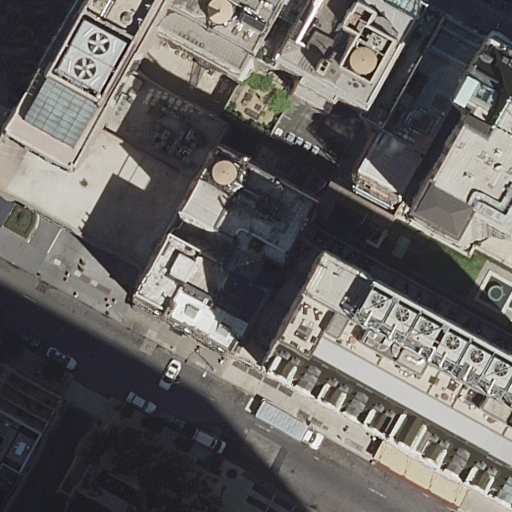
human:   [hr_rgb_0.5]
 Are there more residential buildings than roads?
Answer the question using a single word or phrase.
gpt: yes

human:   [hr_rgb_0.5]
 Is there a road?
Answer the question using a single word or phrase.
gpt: yes

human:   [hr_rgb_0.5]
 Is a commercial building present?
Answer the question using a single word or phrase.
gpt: no

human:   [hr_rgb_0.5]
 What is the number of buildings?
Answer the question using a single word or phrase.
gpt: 7

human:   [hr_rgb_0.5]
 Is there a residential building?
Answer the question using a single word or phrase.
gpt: yes

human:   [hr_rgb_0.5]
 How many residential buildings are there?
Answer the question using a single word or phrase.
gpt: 5

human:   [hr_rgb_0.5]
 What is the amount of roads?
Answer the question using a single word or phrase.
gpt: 1

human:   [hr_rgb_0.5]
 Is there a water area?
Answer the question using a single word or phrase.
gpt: no

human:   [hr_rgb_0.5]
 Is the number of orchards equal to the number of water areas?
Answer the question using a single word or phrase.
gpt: yes

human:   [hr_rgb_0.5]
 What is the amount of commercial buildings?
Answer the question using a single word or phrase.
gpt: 0

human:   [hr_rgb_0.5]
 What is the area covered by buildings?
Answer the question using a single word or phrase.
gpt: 6657m2

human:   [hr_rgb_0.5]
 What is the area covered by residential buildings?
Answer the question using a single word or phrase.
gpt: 3800m2

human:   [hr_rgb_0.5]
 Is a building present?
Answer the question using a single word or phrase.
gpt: yes

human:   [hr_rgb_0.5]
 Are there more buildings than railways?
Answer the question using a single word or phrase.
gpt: yes

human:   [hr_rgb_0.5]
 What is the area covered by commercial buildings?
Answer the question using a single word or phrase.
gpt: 0m2

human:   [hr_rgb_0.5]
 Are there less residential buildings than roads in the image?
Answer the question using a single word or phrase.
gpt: no

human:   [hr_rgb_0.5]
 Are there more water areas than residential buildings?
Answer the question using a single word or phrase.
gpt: no

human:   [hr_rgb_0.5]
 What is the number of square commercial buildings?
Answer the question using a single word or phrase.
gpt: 0

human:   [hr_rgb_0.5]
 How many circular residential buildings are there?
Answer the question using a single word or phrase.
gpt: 0

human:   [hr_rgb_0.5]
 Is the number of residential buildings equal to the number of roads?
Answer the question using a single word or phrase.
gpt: no

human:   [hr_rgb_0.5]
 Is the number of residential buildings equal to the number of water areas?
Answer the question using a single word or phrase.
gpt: no

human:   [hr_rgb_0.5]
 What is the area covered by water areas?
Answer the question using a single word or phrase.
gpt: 0m2

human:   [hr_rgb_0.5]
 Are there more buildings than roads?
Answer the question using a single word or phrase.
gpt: yes

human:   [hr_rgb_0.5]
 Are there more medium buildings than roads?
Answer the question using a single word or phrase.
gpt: yes

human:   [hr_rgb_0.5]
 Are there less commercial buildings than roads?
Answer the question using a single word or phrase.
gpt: yes

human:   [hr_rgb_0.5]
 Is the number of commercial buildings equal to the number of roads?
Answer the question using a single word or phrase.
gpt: no

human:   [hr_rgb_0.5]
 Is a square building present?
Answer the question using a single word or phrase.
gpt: no

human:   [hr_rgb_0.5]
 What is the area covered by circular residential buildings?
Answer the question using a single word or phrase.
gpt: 0m2

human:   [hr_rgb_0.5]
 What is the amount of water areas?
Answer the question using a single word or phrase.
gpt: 0

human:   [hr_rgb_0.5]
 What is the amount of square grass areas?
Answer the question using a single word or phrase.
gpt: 0

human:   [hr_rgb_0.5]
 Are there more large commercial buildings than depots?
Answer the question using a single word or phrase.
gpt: no

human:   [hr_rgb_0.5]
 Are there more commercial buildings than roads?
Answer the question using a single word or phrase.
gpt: no

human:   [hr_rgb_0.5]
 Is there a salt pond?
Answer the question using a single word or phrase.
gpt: no

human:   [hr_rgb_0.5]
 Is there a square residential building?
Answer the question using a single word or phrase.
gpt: no

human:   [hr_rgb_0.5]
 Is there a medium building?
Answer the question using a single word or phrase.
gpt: yes

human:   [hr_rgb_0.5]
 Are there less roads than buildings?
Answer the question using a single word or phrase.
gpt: yes

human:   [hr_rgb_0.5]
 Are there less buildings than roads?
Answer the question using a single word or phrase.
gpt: no

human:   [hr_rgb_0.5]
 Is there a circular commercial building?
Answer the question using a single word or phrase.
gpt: no

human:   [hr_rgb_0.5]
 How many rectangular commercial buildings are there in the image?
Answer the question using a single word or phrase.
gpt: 0

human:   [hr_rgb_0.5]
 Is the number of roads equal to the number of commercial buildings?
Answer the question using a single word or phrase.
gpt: no

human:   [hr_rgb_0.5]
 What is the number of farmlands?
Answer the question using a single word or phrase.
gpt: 0

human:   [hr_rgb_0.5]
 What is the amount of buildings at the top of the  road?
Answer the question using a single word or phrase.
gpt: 5

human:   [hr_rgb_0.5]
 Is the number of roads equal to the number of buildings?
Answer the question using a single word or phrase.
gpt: no

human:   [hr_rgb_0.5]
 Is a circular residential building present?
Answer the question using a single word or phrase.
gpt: no

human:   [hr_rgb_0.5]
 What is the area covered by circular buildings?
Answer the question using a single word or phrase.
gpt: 0m2

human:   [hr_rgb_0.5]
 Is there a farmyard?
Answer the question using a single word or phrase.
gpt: no

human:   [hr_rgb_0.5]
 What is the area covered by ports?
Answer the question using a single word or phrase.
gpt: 0m2

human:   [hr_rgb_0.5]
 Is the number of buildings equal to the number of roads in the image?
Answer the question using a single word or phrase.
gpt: no

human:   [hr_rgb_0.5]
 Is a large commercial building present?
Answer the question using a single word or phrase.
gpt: no

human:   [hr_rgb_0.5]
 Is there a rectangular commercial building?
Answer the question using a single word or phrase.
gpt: no

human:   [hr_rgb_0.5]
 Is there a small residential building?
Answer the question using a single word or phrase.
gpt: no

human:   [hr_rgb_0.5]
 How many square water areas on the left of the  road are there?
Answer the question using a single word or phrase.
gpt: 0

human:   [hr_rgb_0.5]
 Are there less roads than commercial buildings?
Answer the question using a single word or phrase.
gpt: no

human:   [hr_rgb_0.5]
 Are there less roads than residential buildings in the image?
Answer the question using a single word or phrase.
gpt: yes

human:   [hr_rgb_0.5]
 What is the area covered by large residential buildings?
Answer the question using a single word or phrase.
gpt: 3272m2

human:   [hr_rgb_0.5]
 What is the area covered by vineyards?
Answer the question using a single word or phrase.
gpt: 0m2

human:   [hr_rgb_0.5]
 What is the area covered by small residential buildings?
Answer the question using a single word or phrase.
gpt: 0m2

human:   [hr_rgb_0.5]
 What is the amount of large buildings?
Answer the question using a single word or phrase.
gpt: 4

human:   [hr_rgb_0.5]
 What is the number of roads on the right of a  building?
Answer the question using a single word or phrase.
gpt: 0

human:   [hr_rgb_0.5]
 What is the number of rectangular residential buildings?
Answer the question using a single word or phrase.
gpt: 3

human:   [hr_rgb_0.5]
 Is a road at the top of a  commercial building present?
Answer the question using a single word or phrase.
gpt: no

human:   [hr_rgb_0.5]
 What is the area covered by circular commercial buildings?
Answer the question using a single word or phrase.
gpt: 0m2

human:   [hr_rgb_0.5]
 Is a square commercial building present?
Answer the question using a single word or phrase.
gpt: no

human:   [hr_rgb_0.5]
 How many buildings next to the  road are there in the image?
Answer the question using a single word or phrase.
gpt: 7